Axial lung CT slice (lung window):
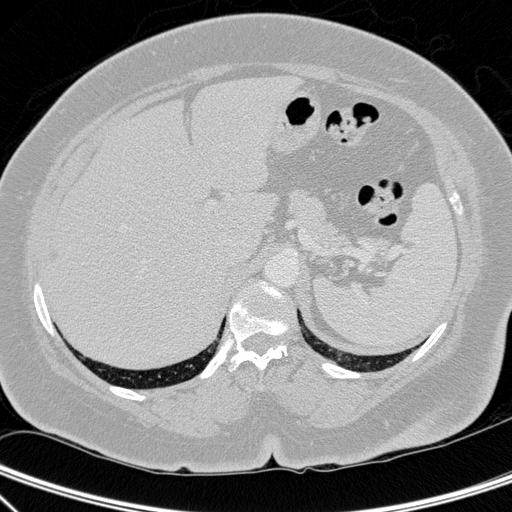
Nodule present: no